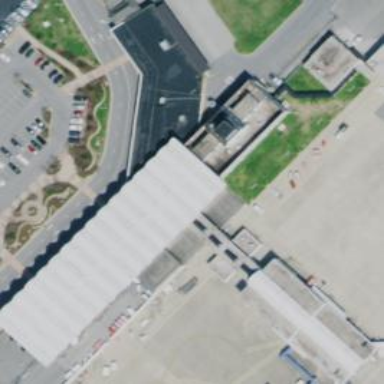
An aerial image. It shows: Airport terminal building.